Field crop: tomato
Growth stage: 1
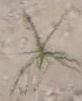
Species: cyperus